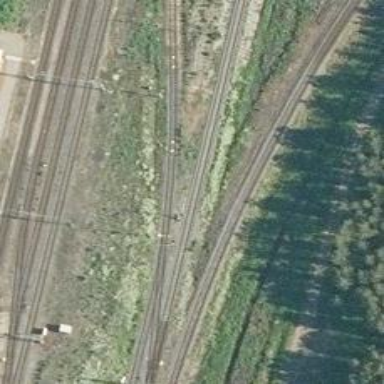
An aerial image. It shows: Railway with continuous electrified contact line.